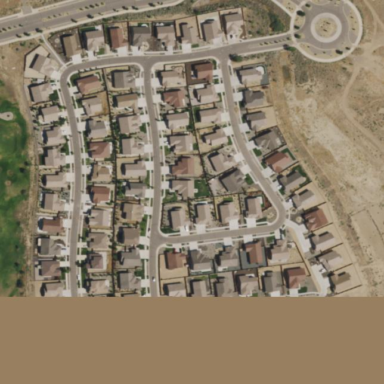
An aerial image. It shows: Single-family residential area.